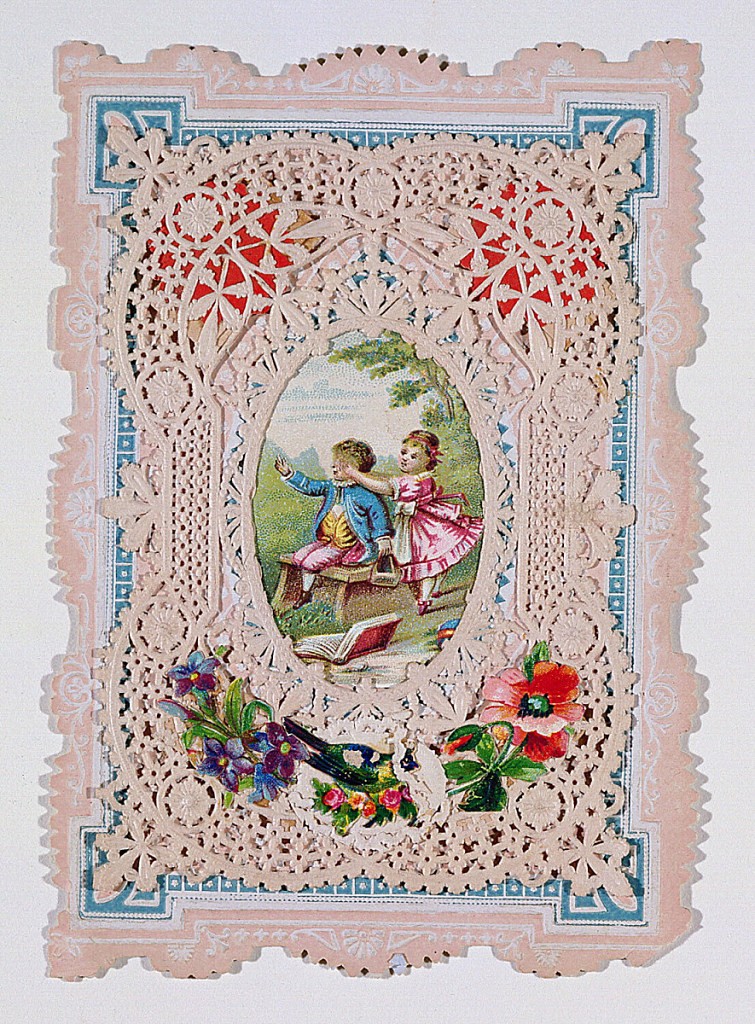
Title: Valentine
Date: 1870–80
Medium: Chromolithograph and embossed cut paper
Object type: Greeting card
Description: An oval chromolithograph of a girl surprising a boy with a paper frame of gilt, embossed paper.  Inside, inscribed on blue paper is:  "Had I thy wings, oh dove,/High midst the clouds to soar,/ Soon would the strongest cords of love/ Bring me to earth once more."